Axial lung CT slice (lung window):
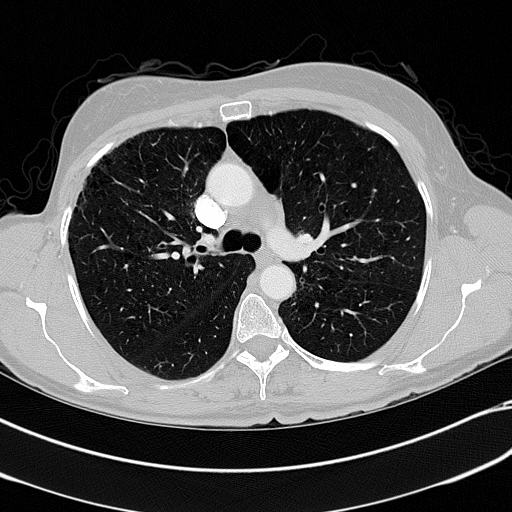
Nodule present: no